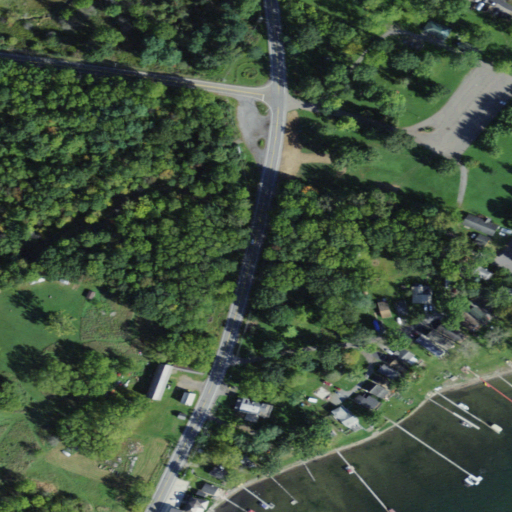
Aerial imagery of valley in New York named Long Point Gully containing deciduous forest, open development, pasture, low intensity development, open water, herbaceous wetlands, mixed forest, high intensity development, and medium intensity development